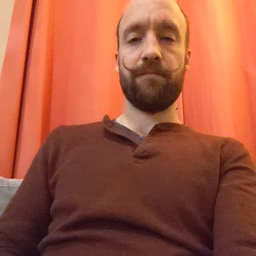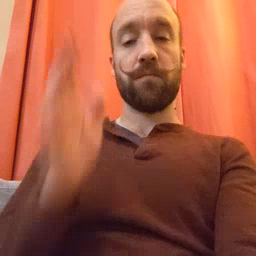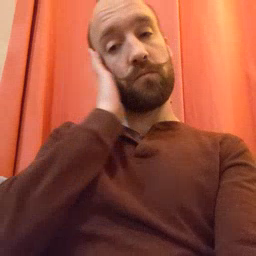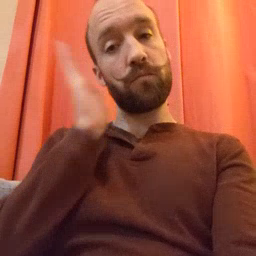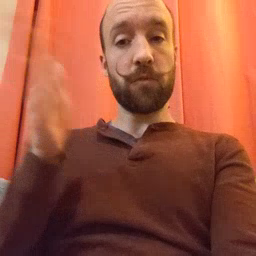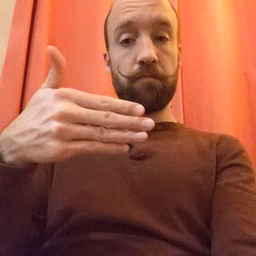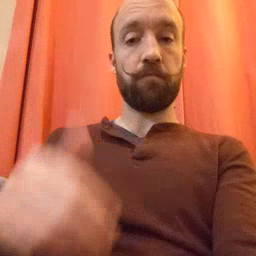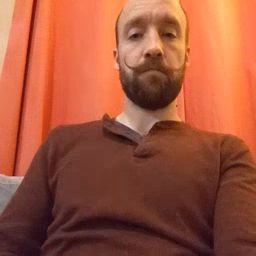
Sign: bedroom